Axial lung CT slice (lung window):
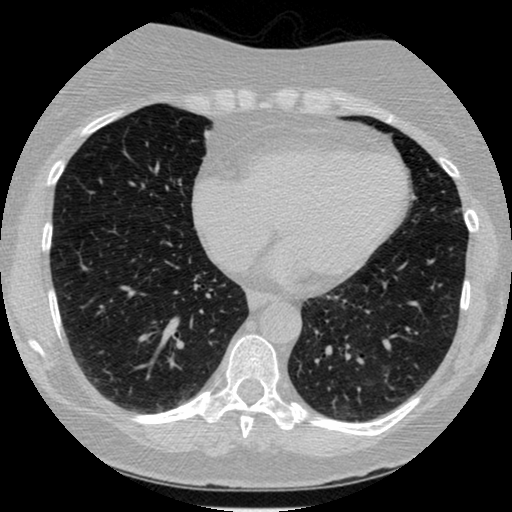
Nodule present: no